Field crop: tomato
Growth stage: 1
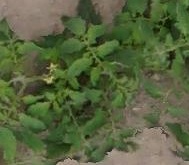
Species: tomato